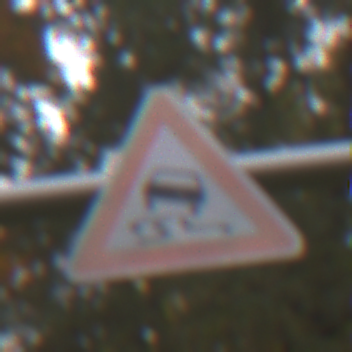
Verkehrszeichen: SchleuderOderRutschgefahr
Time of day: Midday
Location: Outdoor (Nature)
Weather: Overcast
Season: Autumn
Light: Natural